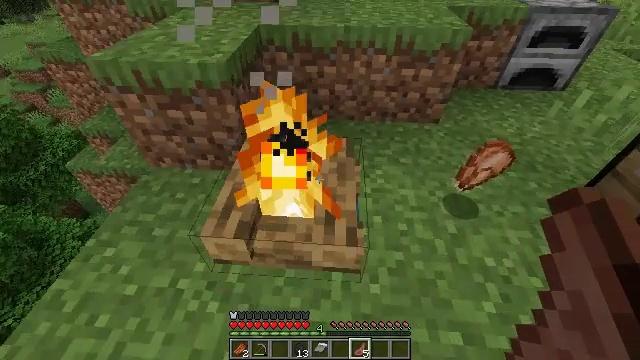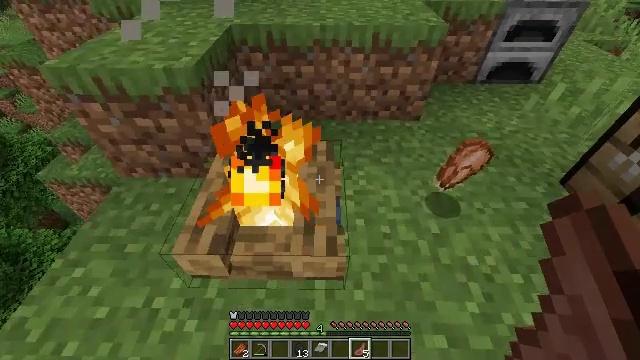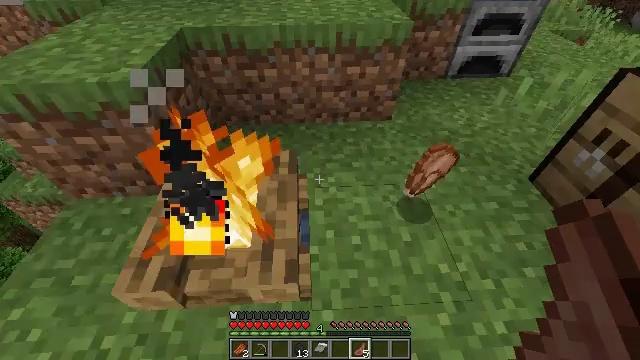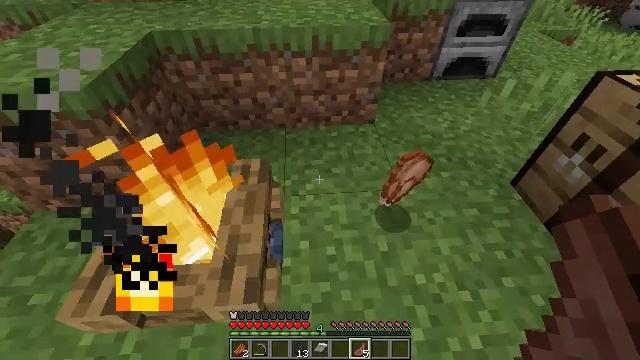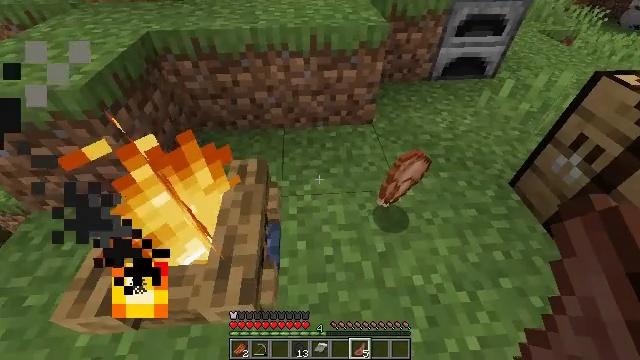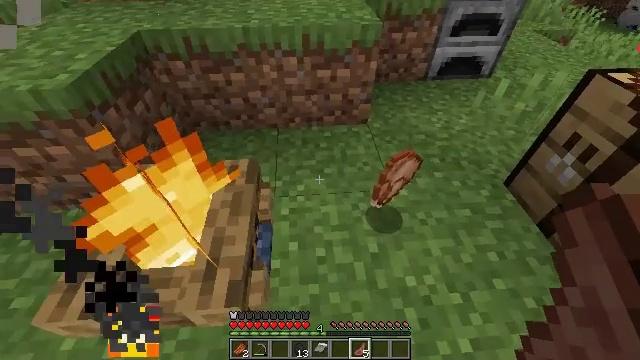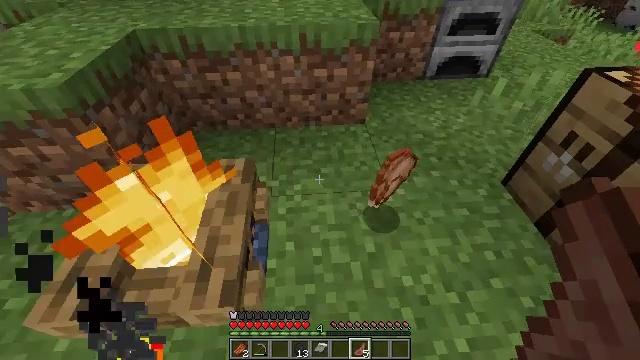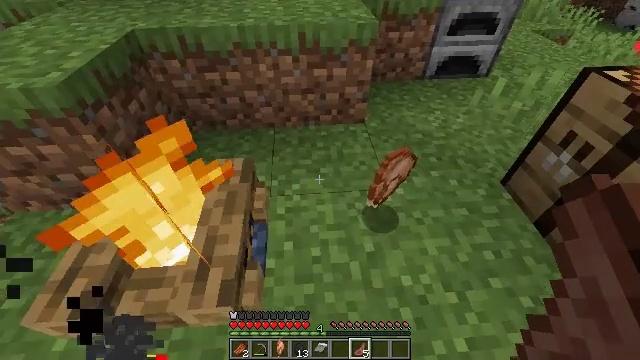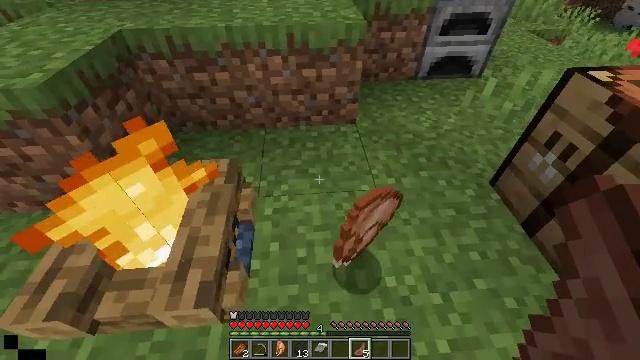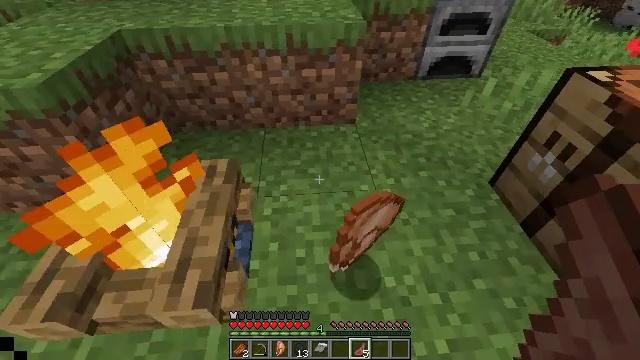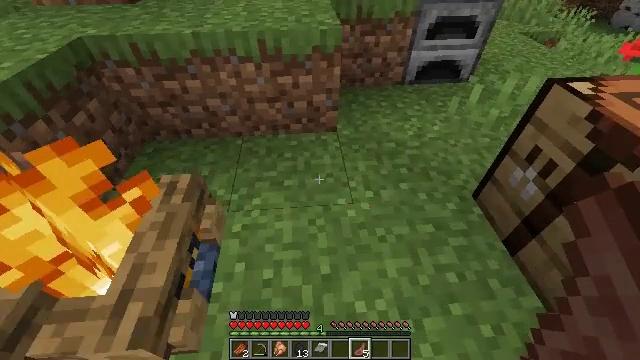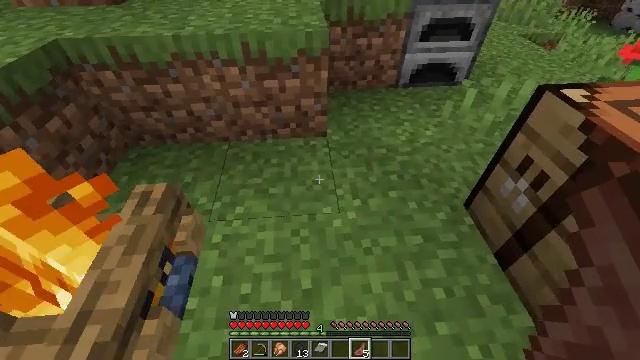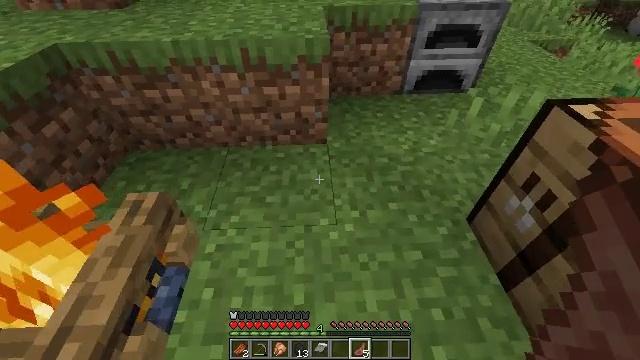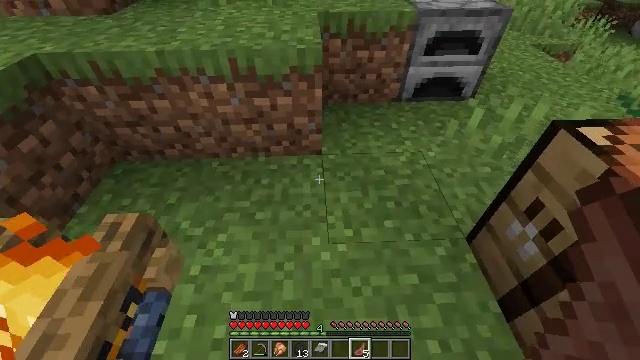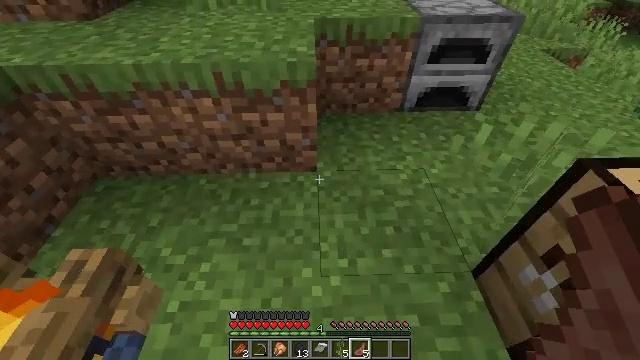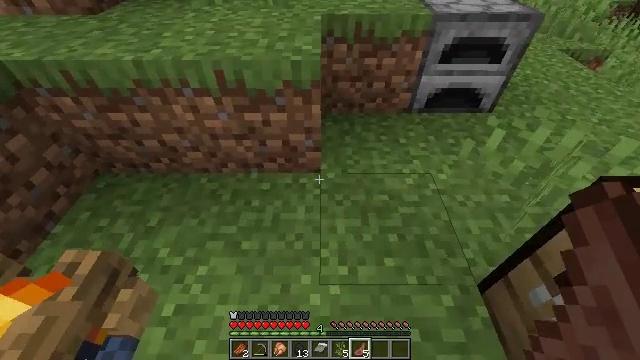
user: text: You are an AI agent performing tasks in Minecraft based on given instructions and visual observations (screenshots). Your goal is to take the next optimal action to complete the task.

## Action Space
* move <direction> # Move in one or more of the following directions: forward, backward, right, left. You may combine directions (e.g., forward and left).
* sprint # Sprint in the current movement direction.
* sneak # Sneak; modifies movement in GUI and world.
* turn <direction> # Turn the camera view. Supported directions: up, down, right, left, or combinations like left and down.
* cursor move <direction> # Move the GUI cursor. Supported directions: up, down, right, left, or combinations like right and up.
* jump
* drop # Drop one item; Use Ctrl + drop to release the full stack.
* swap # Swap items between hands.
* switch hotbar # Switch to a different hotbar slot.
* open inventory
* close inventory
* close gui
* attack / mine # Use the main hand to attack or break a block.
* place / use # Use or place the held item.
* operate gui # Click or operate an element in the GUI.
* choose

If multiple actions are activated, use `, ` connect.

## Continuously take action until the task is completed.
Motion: motion action
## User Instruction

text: Break the campfire to put it in your inventory.
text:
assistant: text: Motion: move forward and move right, turn right
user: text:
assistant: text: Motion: move right, turn right and down
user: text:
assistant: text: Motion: no_op
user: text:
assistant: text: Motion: no_op
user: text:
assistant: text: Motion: no_op
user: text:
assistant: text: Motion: no_op
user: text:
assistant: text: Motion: no_op
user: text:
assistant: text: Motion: move right
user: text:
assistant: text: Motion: move forward and move right
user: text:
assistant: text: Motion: move forward and move right
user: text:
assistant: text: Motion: move forward and move right
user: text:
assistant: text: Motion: move forward, turn left
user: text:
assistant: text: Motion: move forward
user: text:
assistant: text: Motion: no_op
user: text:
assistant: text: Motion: turn left
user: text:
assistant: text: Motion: turn left
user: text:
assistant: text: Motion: turn left
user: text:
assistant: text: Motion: turn left and down
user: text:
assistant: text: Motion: turn left and up
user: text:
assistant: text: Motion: turn left
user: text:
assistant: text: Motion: move left, turn left
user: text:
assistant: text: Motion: move back and move left, turn left
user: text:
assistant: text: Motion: move back and move left
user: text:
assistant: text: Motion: move back and move left
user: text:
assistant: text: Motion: move back
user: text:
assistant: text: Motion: no_op
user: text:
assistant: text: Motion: no_op
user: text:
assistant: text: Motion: no_op
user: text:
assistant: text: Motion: no_op
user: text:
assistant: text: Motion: no_op